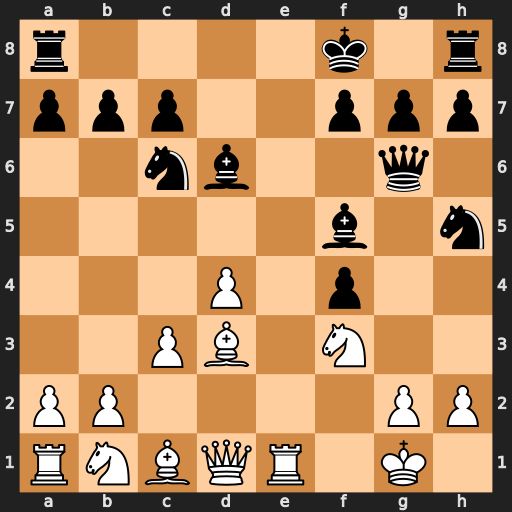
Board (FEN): r4k1r/ppp2ppp/2nb2q1/5b1n/3P1p2/2PB1N2/PP4PP/RNBQR1K1
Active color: w
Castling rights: -
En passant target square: -
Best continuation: Nh4 Qg4 Nxf5 Qxd1 Rxd1